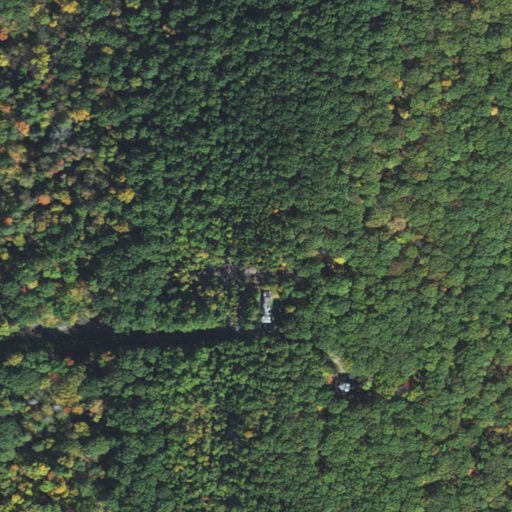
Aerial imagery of mountain in Massachusetts named Pocumtuck Rock containing deciduous forest, mixed forest, and evergreen forest